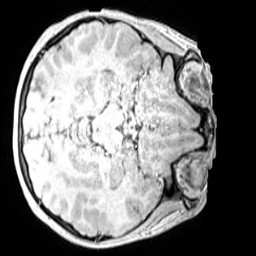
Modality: MP2RAGE
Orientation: axial
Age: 12
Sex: female
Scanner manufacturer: siemens
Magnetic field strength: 3 T
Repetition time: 4 s
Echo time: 0.00299 s